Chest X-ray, PA view. Patient: 73 years old, sex M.
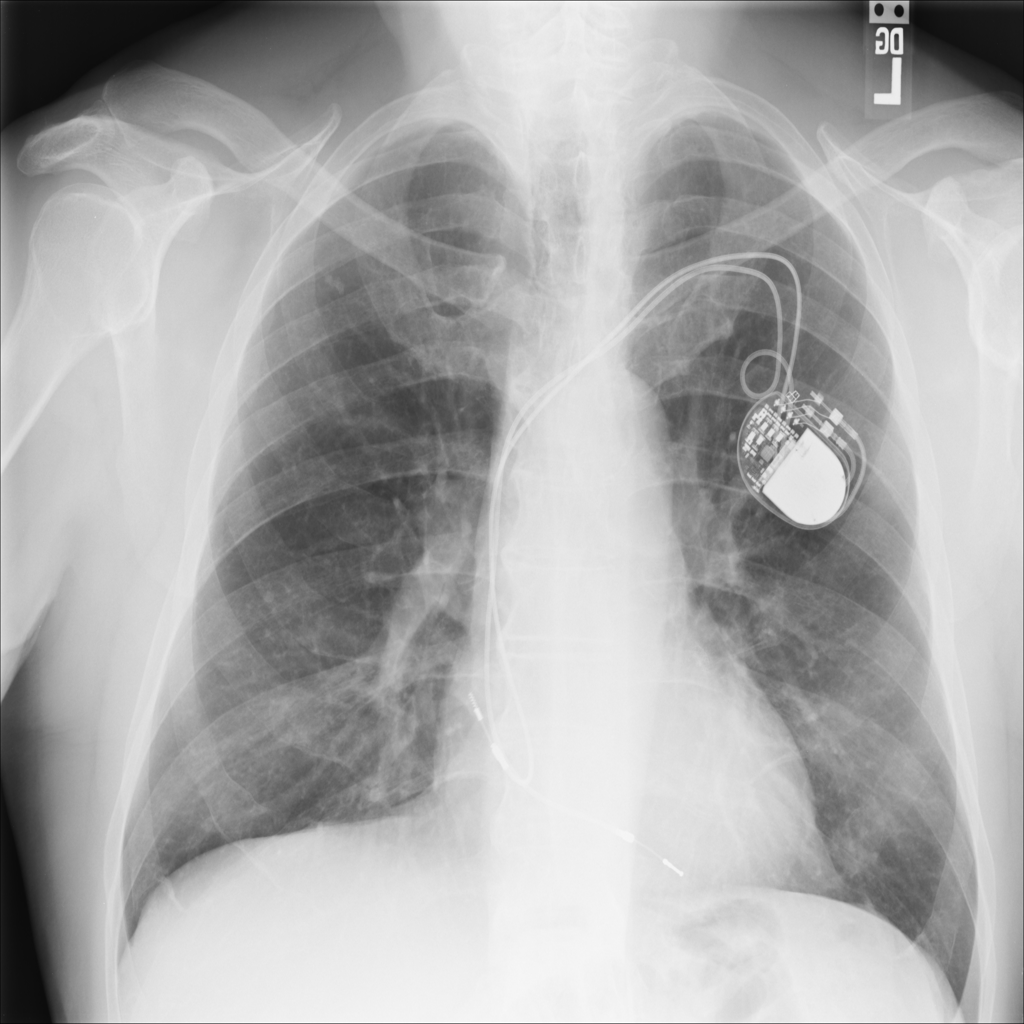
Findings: No Finding